Question: I have the data structure

For each item there is a record of it's price on a certain date in each currency. I need to create a query that returns the most current price for each currency.
This query works, but returns multiple 'Amounts' for currency ID '1'. It should only return 3 records, '7,8 and 9' as these represent the most up to date prices in all currencies for this item.
'''
var q = (from c in db.tblStoreItemPrices where c.ItemID == ID select new { c.CurrencyID, c.Amount });
'''
Please ignore all ordering and assume that records are randomly ordered.
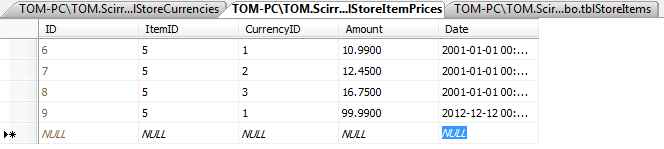
Answer: This should work:
'''
db.tblStoreItemPrices
.Where(c => c.ItemID == ID)
.GroupBy(c => c.CurrencyID)
.Select(g => g.OrderByDescending(c => c.Date).First())
.Select(c => new { c.CurrencyID, c.Amount });
'''
Explanation:
1. Select rows for the specific ItemID
2. Group by CurrencyID
3. From within each currency group select the row that has the most recent date (leaving one row for for each CurrencyID in the result set)
4. Pull out the information you want from these rows